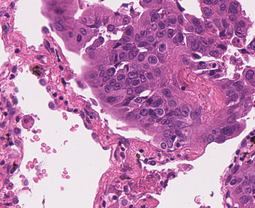
Tumor epithelial tissue: yes
Tumor-associated stroma tissue: yes
Normal tissue: no